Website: walmart
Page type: customer-info-address
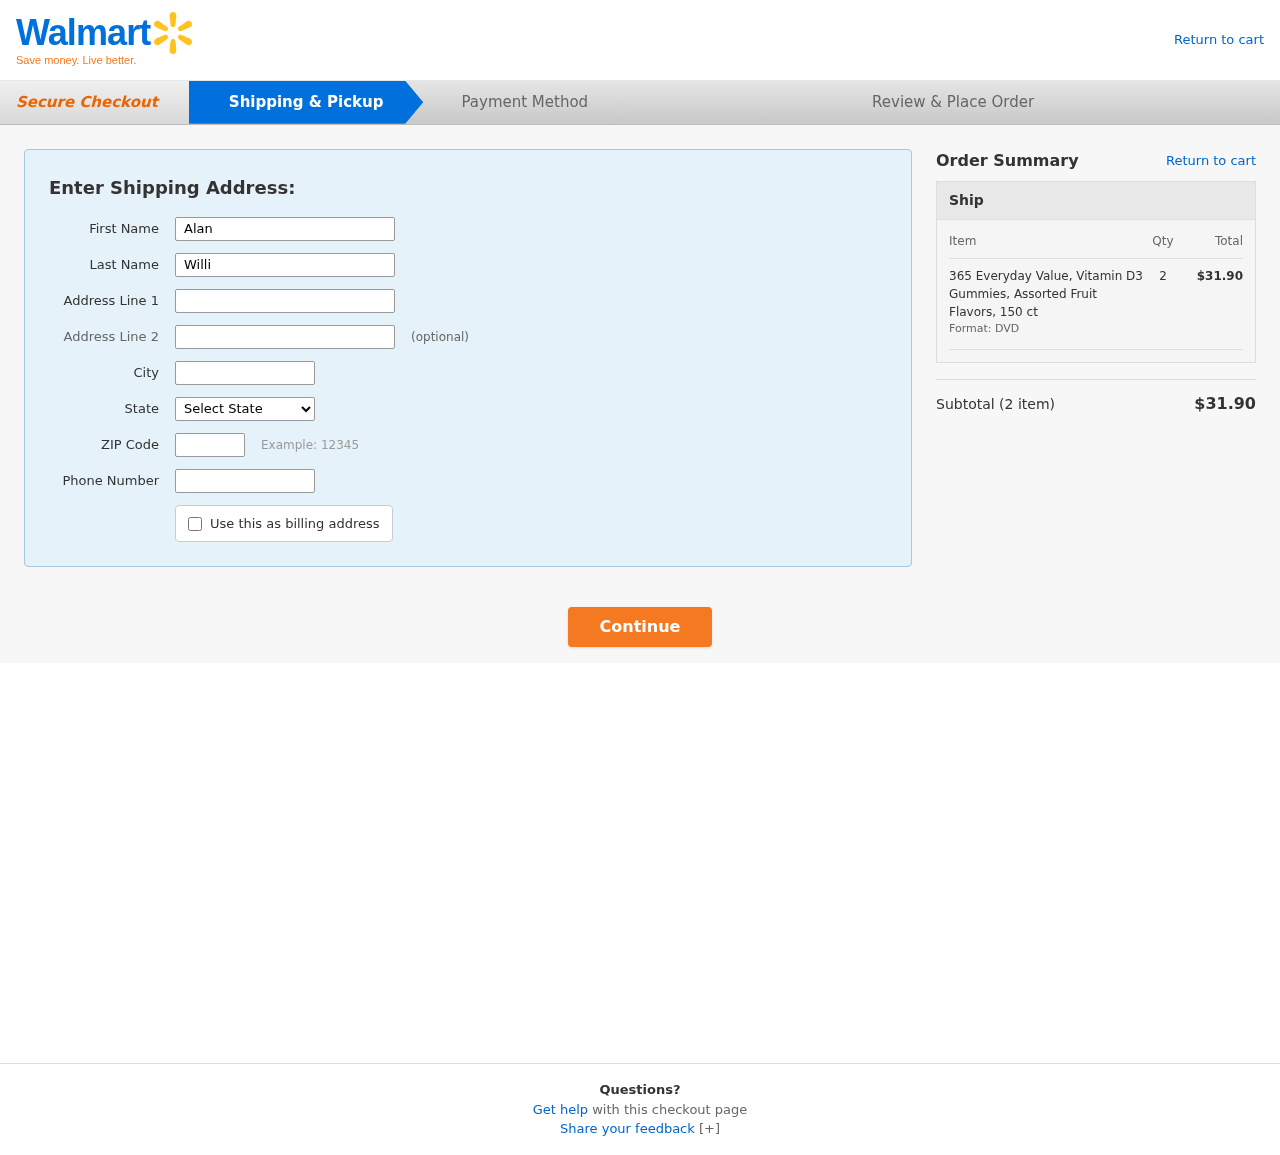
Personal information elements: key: PII_CITY
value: Stacyview
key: PII_FIRSTNAME
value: Alan
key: PII_LASTNAME
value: Williams
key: PII_PHONE
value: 2723188699
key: PII_POSTCODE
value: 76979
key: PII_STATE
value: Illinois
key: PII_STREET
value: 880 Shelton Throughway
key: PII_STREET2
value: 11231 Karen Plaza
Product elements: key: PRODUCT1_NAME
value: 365 Everyday Value, Vitamin D3 Gummies, Assorted Fruit Flavors, 150 ct
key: PRODUCT1_QUANTITY
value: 2
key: PRODUCT1_LINE_TOTAL
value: $31.90
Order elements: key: ORDER_NUM_ITEMS
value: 2
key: ORDER_SUBTOTAL
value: $31.90